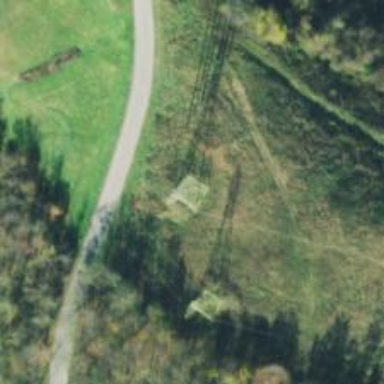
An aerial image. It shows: Lattice structure tower used for power transmission.